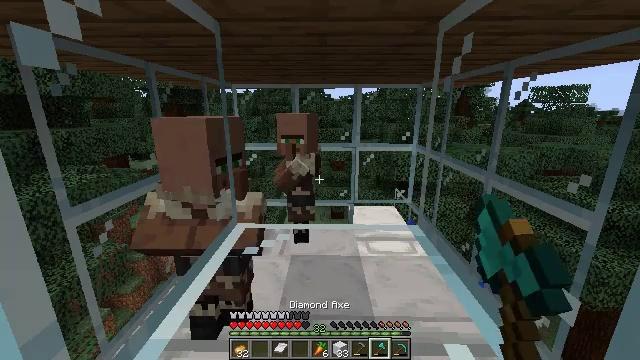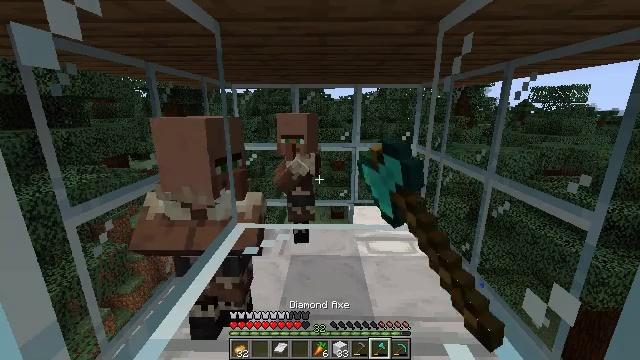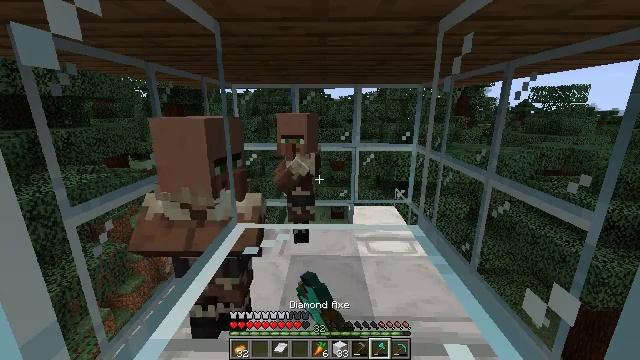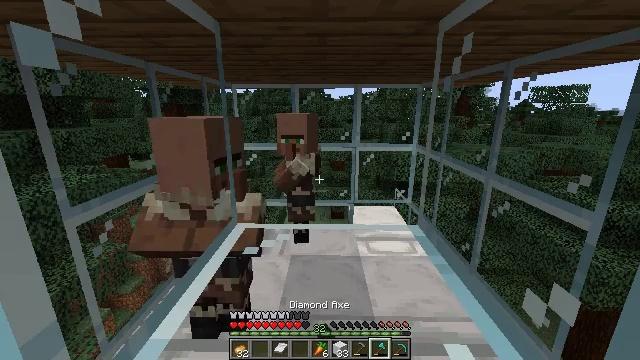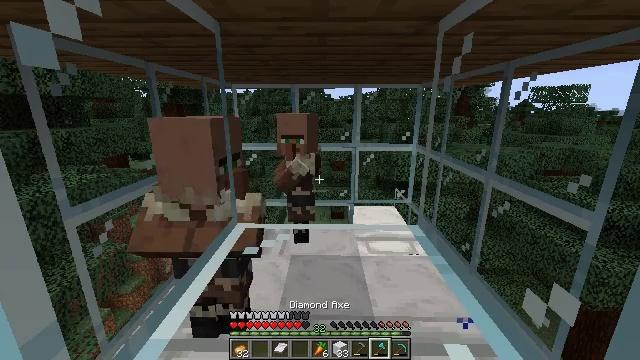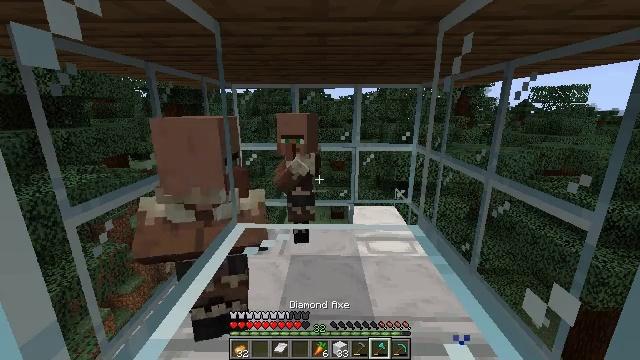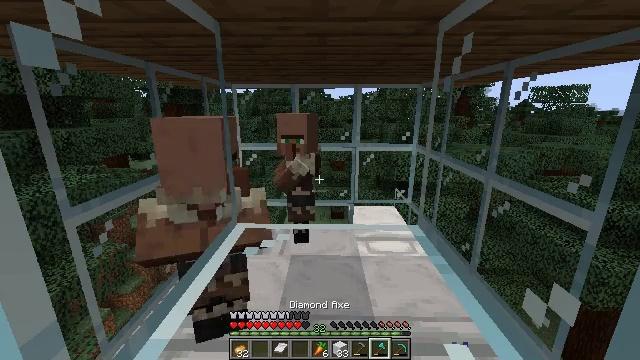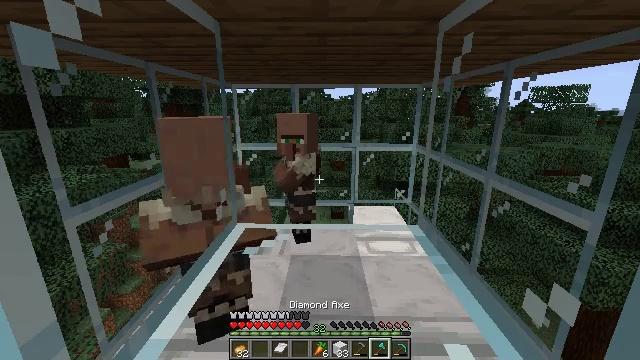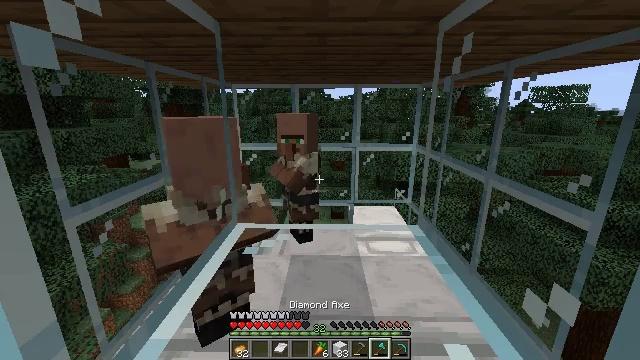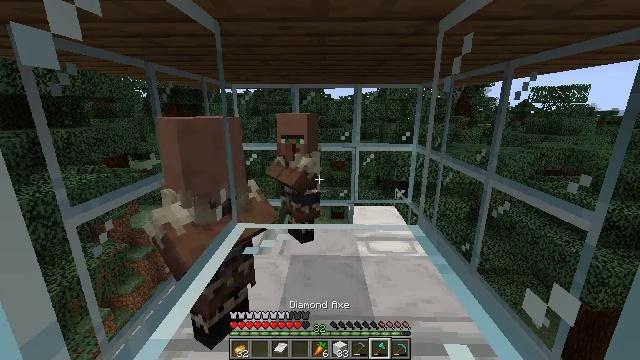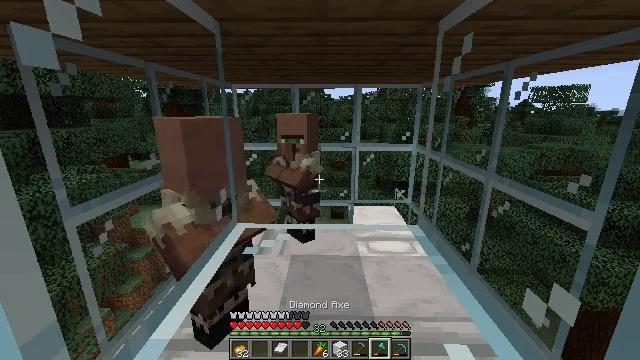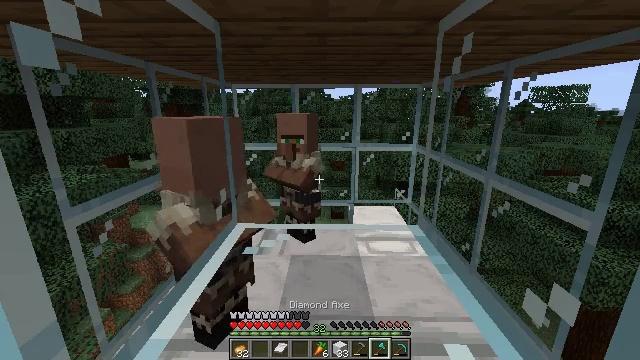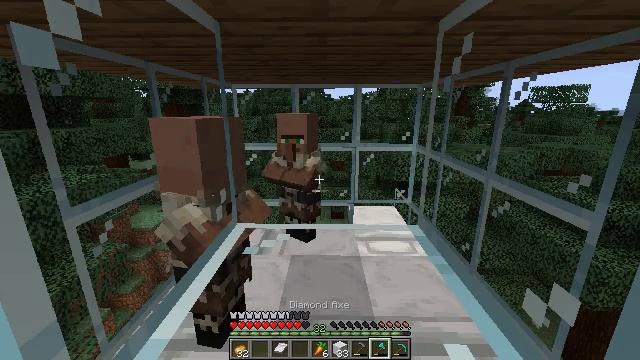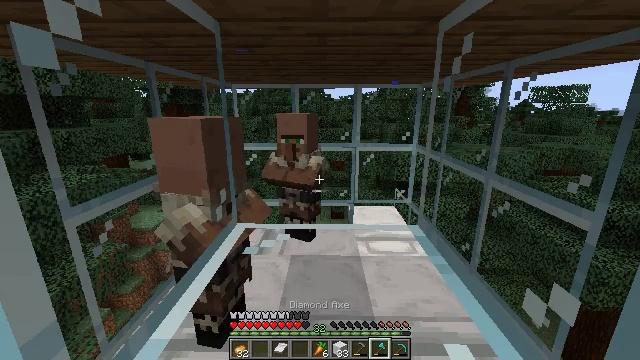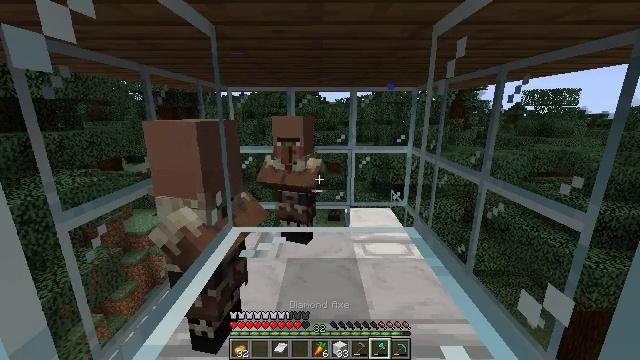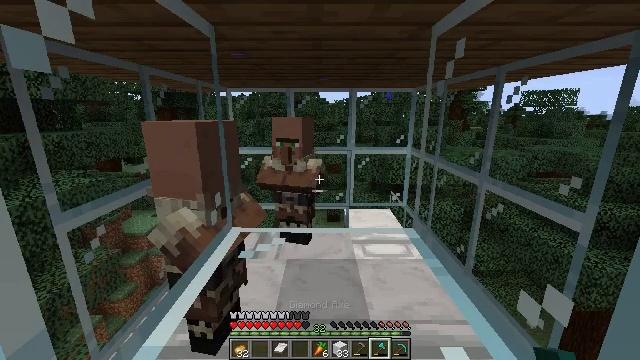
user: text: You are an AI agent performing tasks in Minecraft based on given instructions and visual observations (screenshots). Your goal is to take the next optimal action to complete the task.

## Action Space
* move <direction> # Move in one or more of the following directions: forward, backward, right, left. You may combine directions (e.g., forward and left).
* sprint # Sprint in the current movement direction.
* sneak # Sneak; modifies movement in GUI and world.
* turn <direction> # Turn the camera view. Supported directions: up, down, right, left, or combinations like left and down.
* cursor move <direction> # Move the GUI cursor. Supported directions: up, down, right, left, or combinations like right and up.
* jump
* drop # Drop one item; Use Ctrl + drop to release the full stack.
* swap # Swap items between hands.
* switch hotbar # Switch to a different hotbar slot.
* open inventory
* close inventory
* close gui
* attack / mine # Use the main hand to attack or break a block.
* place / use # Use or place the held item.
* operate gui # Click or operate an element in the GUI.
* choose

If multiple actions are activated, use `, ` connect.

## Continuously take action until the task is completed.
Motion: motion action
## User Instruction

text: Drop a carrot.
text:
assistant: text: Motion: attack / mine
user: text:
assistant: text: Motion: attack / mine
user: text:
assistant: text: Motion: no_op
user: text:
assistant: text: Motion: no_op
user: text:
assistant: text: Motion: no_op
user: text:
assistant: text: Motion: no_op
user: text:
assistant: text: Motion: no_op
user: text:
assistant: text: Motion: no_op
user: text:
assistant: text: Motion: no_op
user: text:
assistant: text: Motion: no_op
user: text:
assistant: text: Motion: no_op
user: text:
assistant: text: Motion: no_op
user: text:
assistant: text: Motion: no_op
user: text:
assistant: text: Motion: no_op
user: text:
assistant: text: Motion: no_op
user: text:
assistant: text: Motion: no_op
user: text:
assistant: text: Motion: no_op
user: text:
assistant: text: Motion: no_op
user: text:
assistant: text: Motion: no_op
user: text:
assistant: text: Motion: no_op
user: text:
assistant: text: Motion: no_op
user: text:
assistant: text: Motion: no_op
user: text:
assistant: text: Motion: no_op
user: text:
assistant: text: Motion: no_op
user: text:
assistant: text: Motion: no_op
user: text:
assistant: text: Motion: no_op
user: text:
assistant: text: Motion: no_op
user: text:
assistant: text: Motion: no_op
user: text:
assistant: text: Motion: no_op
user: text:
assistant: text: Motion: no_op